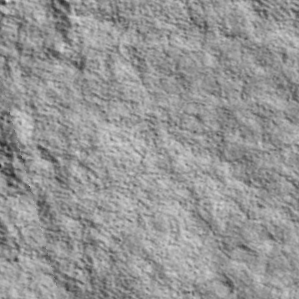
Label: non_frost